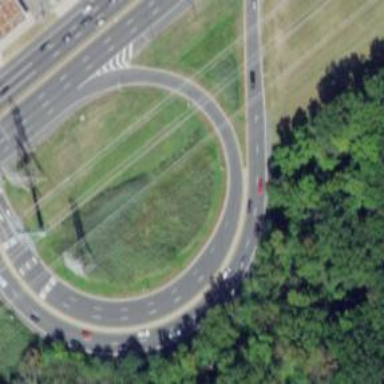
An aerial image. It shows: Trunk_link highway with jughandle junction.